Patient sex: M
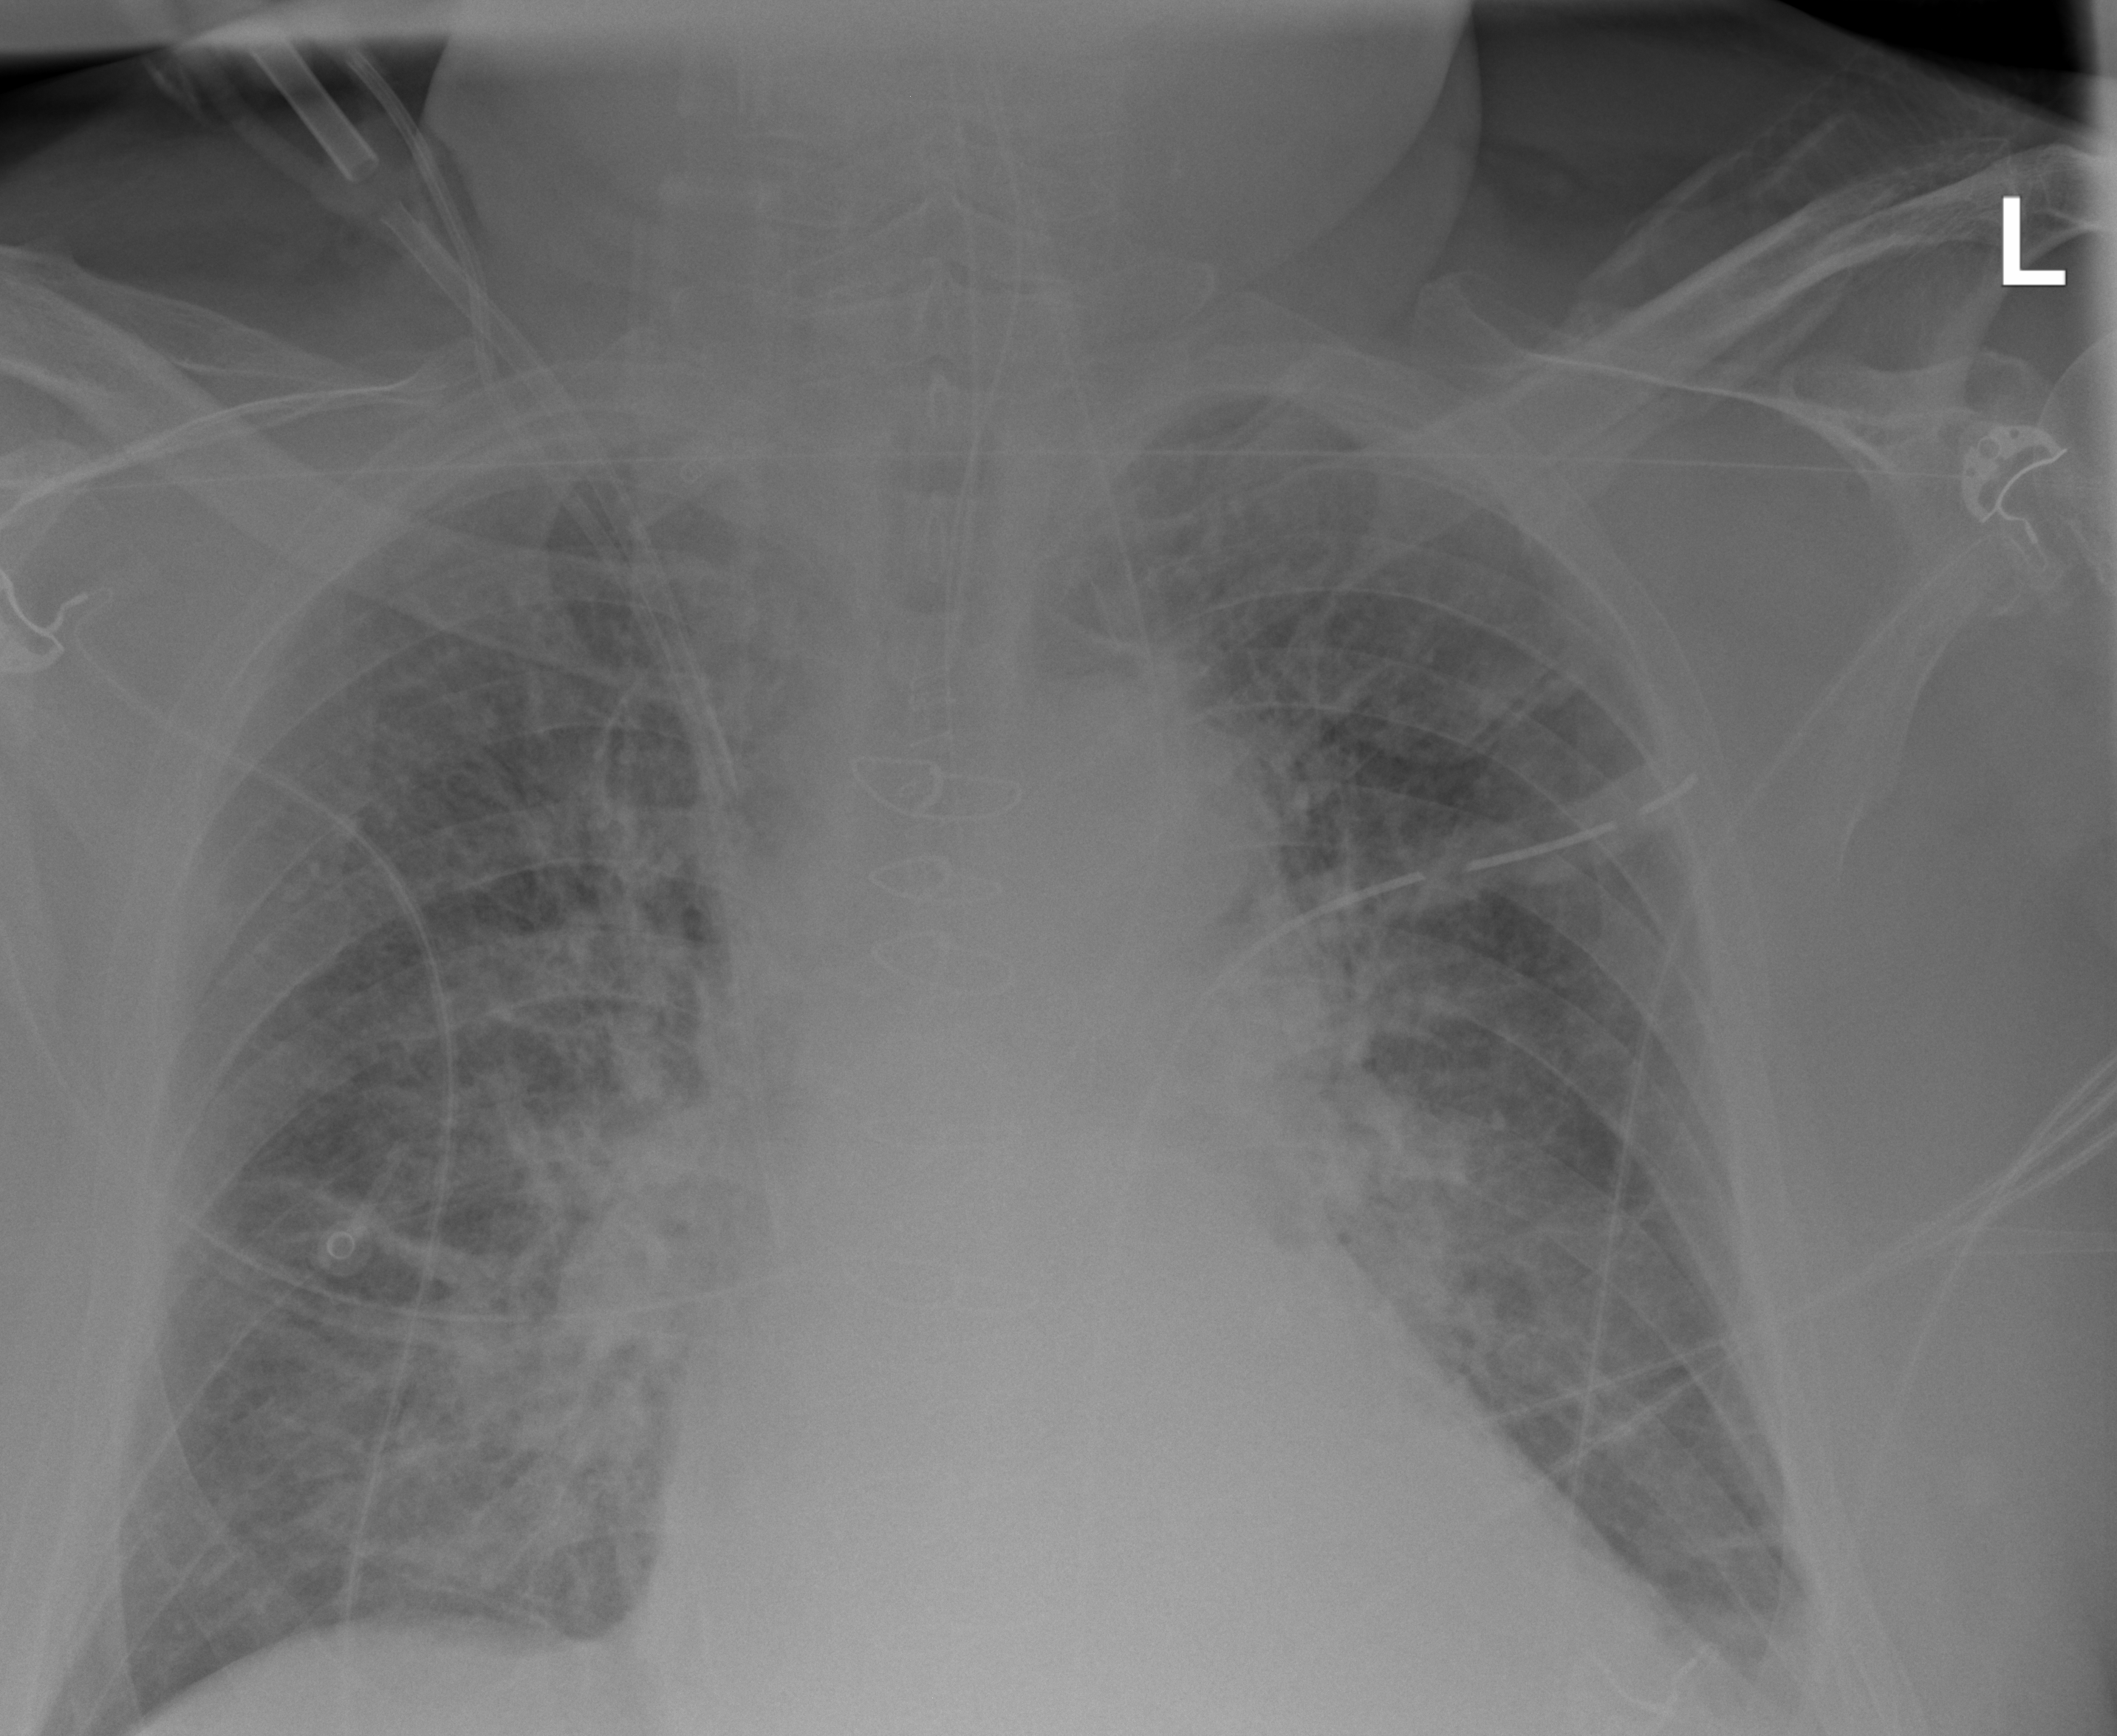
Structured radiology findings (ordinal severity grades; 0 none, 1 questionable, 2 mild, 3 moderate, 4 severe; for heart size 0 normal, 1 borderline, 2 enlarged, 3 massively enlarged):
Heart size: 2
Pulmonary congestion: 3
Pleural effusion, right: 0
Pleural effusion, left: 2
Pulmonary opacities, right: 3
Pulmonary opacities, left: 3
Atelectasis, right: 0
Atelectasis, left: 2